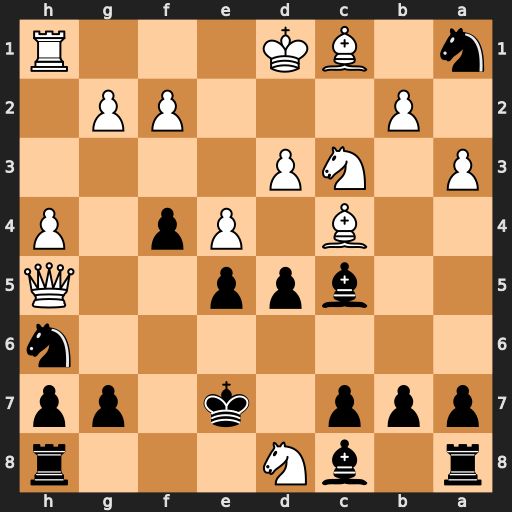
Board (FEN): r1bN3r/ppp1k1pp/7n/2bpp2Q/2B1Pp1P/P1NP4/1P3PP1/n1BK3R
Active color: b
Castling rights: -
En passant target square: -
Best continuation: Bg4+ f3 Bxh5